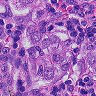
Metastatic tissue present: yes